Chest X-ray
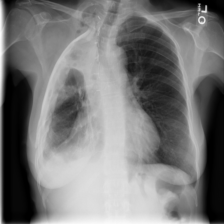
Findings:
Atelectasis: negative
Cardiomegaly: negative
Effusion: negative
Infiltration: positive
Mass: negative
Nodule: negative
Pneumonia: negative
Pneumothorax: negative
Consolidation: negative
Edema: negative
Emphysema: negative
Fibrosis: negative
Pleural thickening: negative
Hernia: negative